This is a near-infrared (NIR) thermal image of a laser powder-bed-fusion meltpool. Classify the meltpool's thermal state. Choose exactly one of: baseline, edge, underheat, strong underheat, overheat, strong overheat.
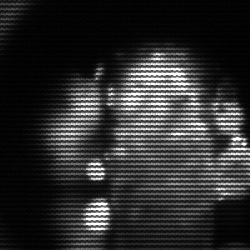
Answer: strong underheat